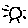
Label: sun